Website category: jobs
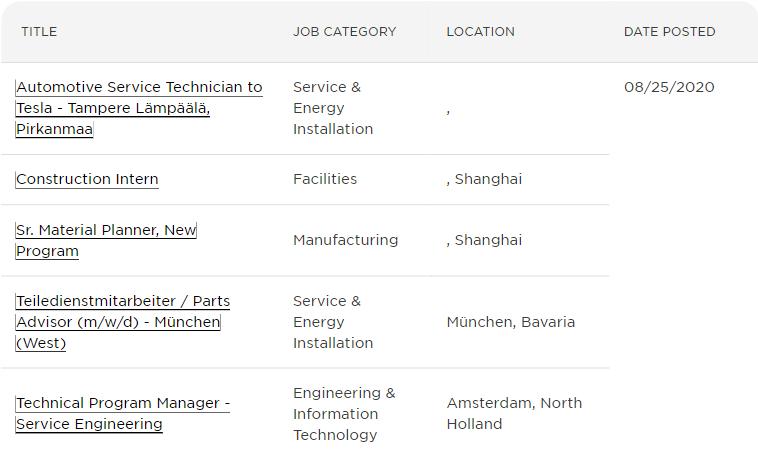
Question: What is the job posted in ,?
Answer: Automotive Service Technician to Tesla - Tampere Lmpl, Pirkanmaa

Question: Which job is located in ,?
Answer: Automotive Service Technician to Tesla - Tampere Lmpl, Pirkanmaa